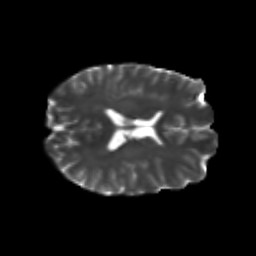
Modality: T2w
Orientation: axial
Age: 25
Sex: male
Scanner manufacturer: siemens
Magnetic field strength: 3 T
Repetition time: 3.5 s
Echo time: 0.104 s